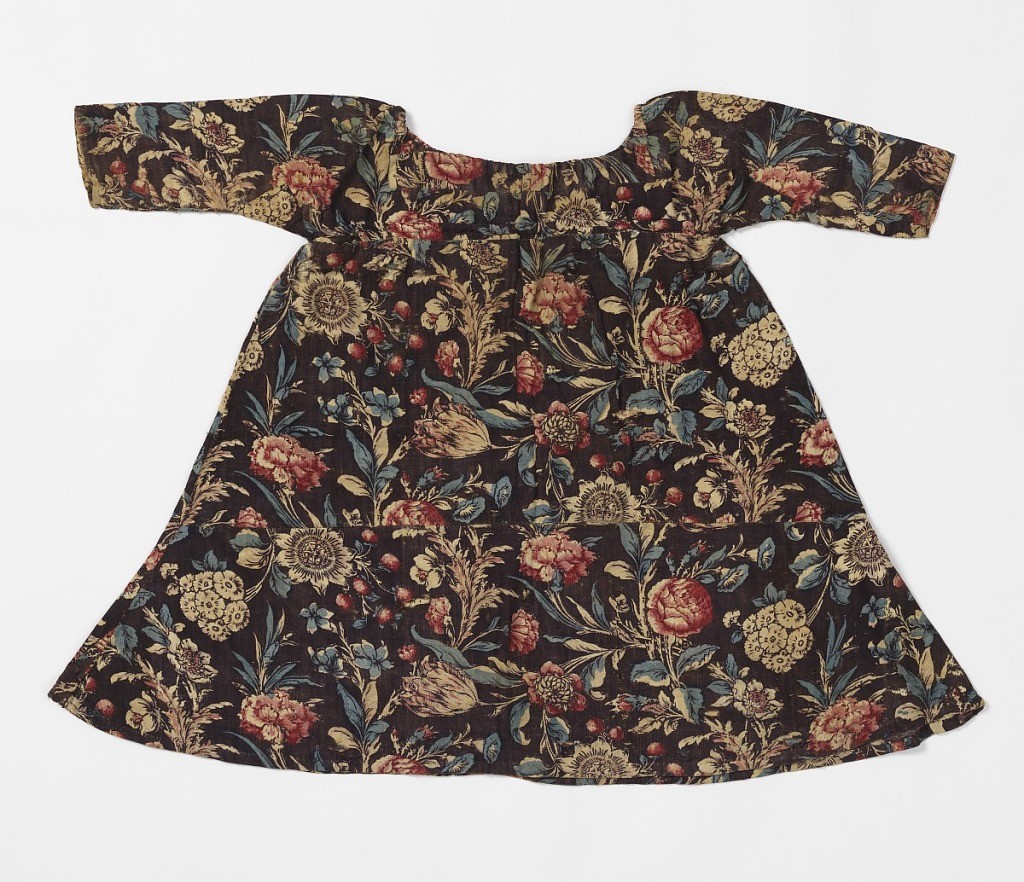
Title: Child's dress
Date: late 18th–mid-19th century
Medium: cotton Technique: block printed on plain weave
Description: Child's dress with drawstrings around neck and chest, made up of pieces of printed cotton with dark brown ground and large-scale flowers and leaves, in red and blue, with traces of yellow. Fabric for the dress printed in England during the late 18th century and made into a dress between 1840-1850 in the United States.